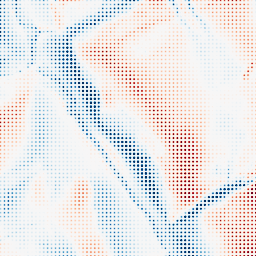
Category: classical
Decomposition family: gaussian_anisotropic
Decomposition parameters: sigma_x: 20
sigma_y: 2
Upsampling method: sinc_blackman
Upsampling parameters: scale: 8
kernel_size: 4
Upsampling scale: 8